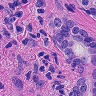
Metastatic tissue present: yes